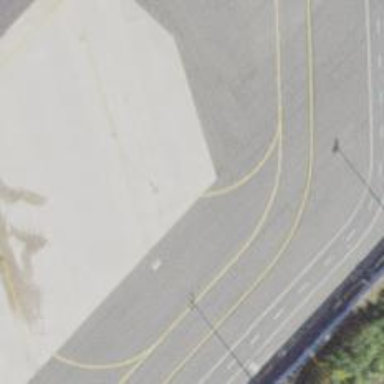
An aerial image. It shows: Image of taxiway at airport.